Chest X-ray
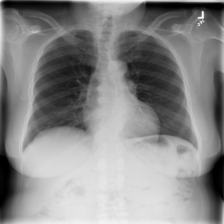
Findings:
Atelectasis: negative
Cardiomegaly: negative
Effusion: negative
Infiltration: positive
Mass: negative
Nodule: negative
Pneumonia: negative
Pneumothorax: negative
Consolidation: negative
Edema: negative
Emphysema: negative
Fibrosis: negative
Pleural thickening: negative
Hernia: negative